Field crop: tomato
Growth stage: 2
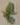
Species: solanum